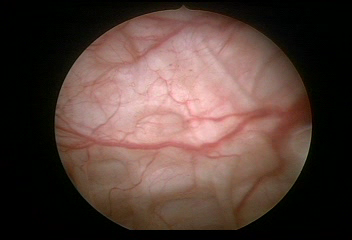
Modality: WLC
Class: Normal mucosa
Bladder cancer association: No